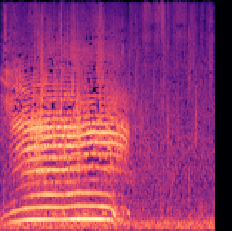
Sound class: Cow